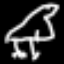
Label: frog